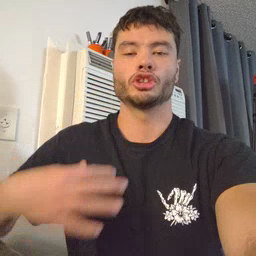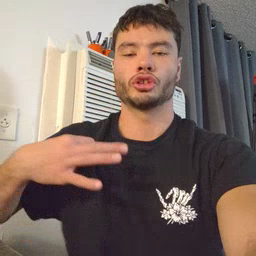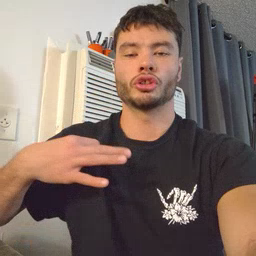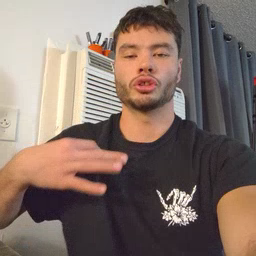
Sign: shirt